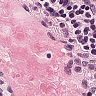
Metastatic tissue present: no